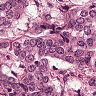
Metastatic tissue present: yes